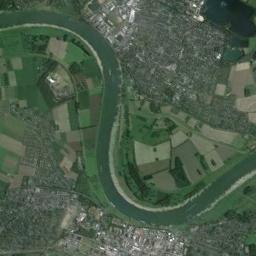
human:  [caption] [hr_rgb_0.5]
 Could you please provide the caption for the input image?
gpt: There are many trees on either side of the river .

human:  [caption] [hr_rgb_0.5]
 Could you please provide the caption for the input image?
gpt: The dark green river with a winding bank is flanked by some fields and residential areas .

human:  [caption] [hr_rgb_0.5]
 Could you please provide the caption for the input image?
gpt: A curvy, Light green river with white sandy land by the river, Green and tan mixed fields on both sides, And a bustling city .

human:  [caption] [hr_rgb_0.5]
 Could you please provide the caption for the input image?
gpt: The river goes through farmland and houses .

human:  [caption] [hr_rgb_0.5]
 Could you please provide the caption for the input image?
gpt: There are many buildings and farmlands near the river .